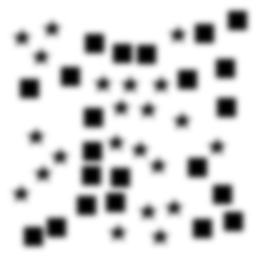
Squares: 22
Triangles: 0
Stars: 22
Total shapes: 44